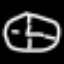
Label: clock